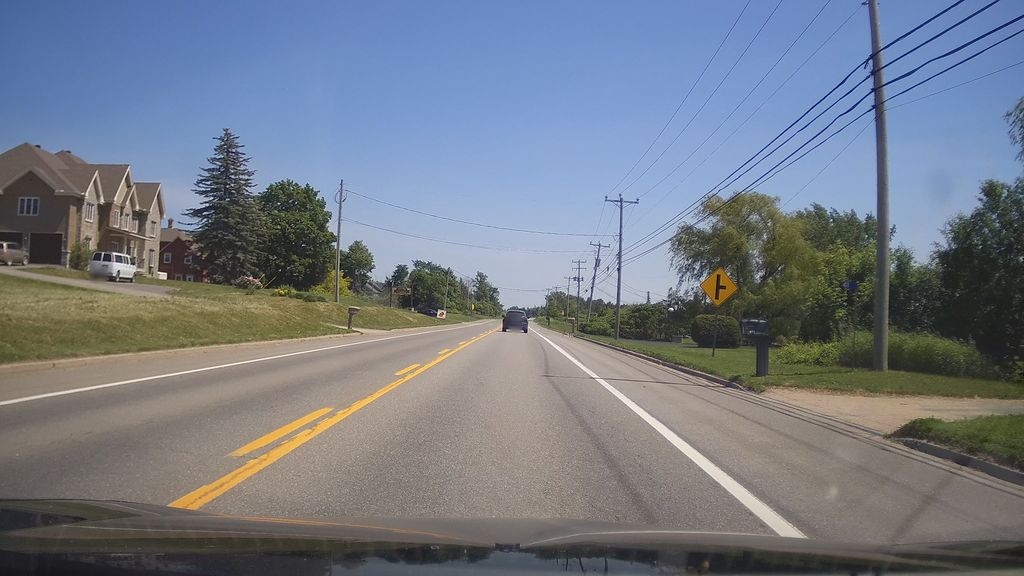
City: ottawa-gatineau